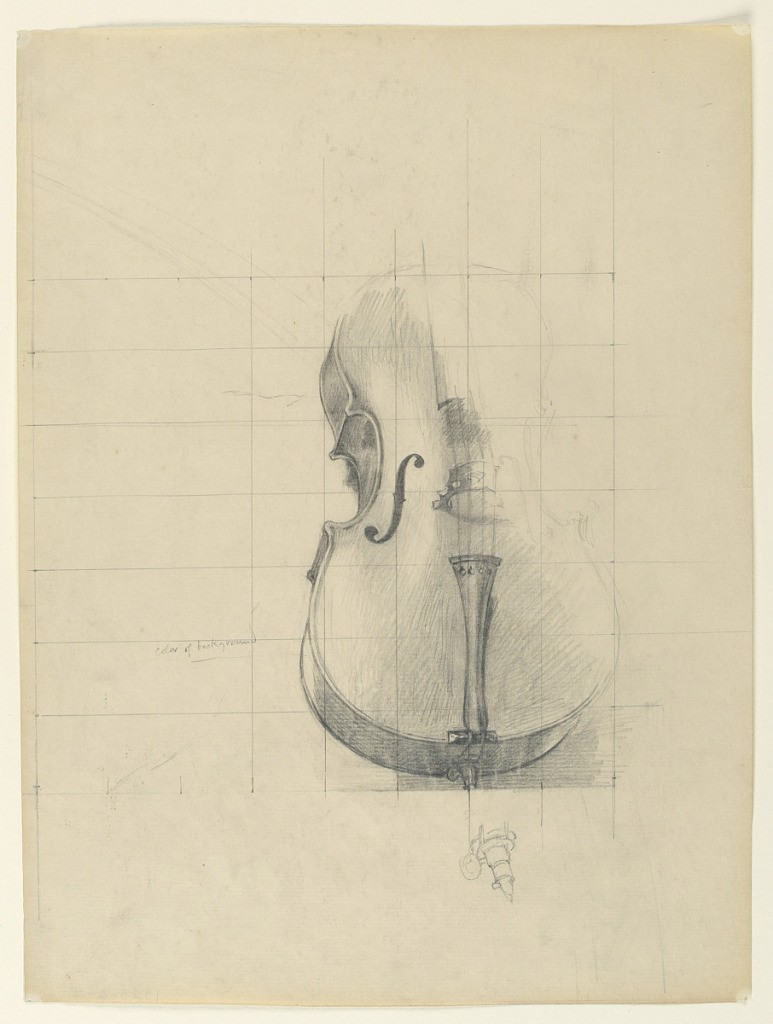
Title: Study for "Music," "The Arts," Library of Congress, Washington D.C.
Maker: Kenyon Cox, American, 1856–1919
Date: ca. 1895
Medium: Graphite on paper
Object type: Drawing
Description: Partial sketch of the body of a violin. The paper is squared for transferring the image.